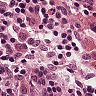
Metastatic tissue present: no